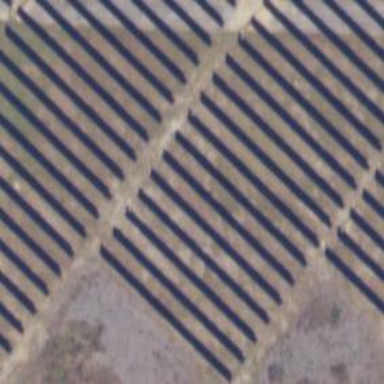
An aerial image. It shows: Solar photovoltaic panel generator.